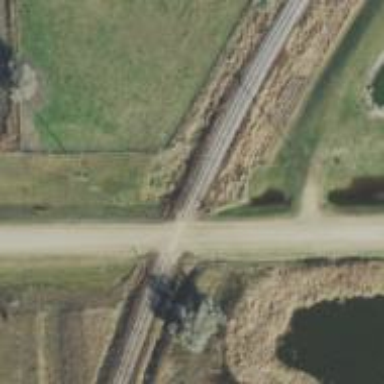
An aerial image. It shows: Level crossing along the railway.